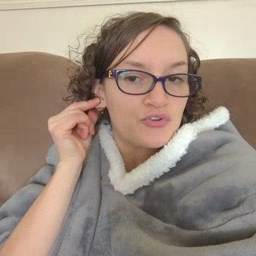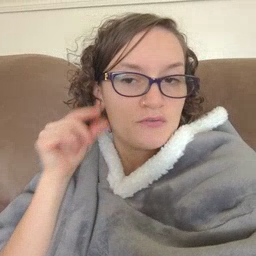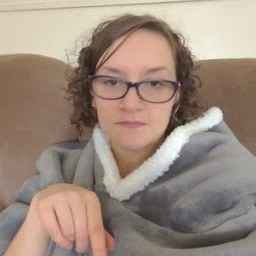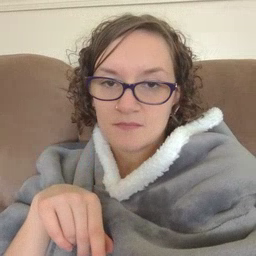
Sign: ear